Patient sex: M
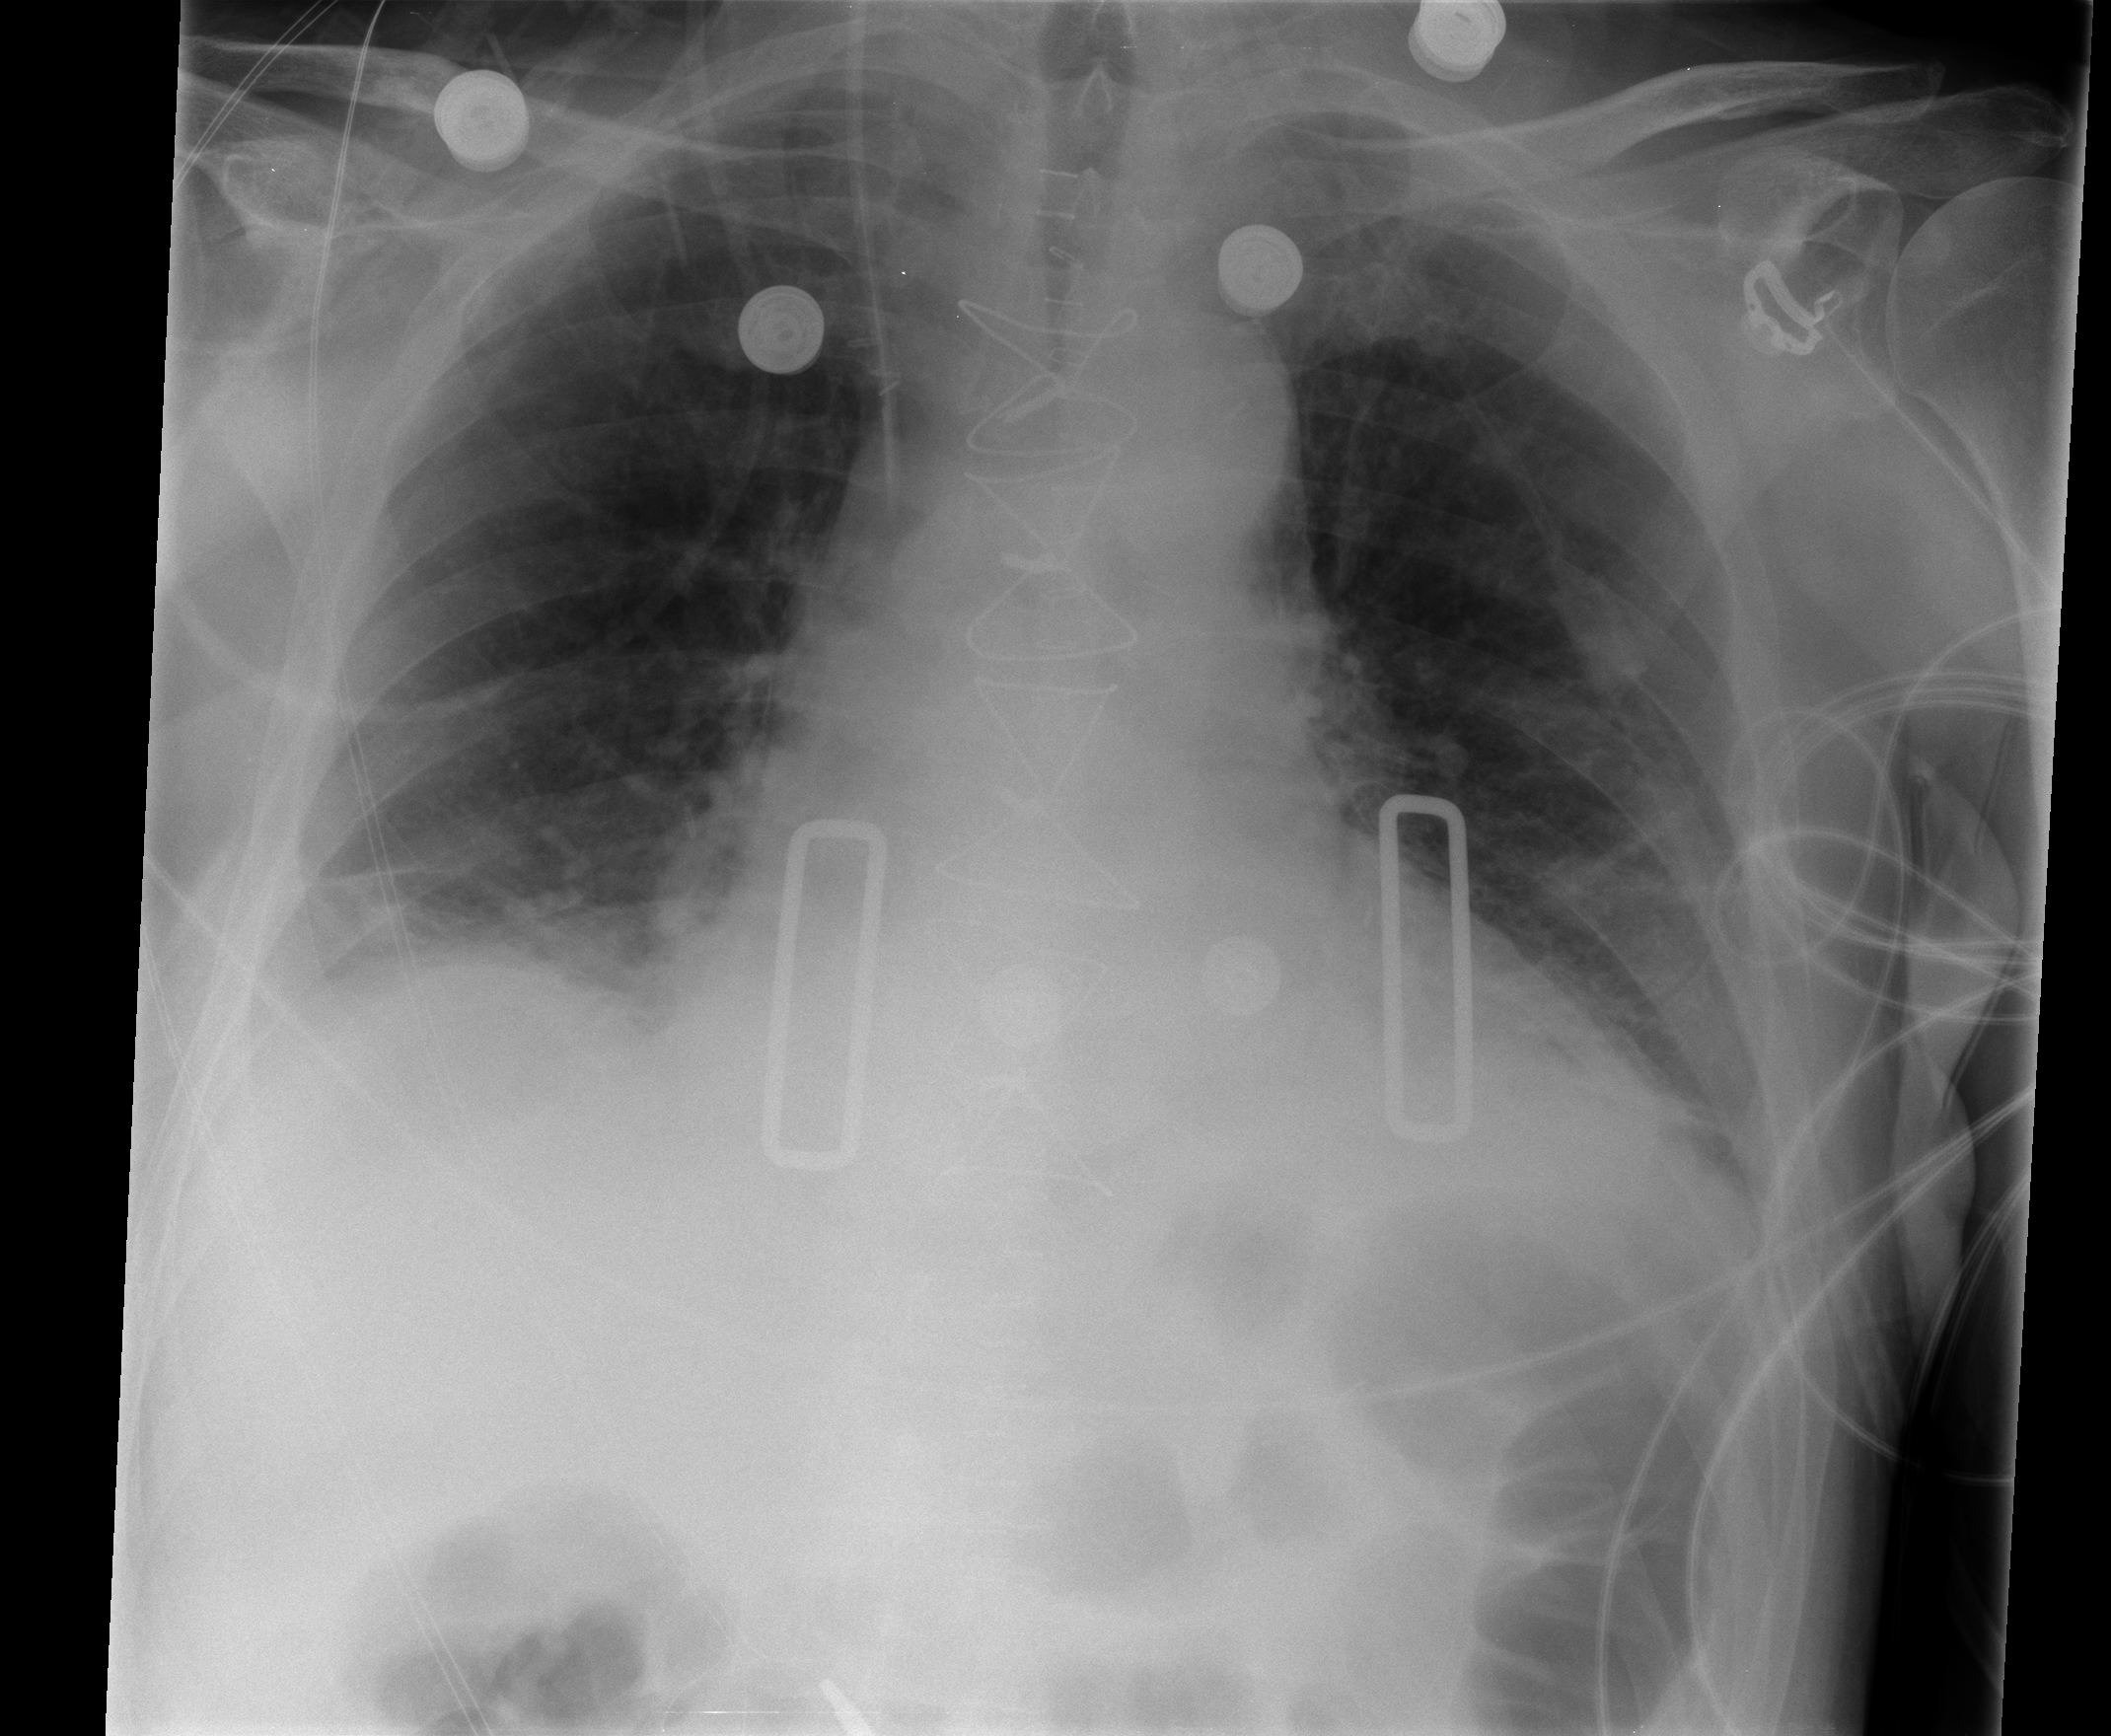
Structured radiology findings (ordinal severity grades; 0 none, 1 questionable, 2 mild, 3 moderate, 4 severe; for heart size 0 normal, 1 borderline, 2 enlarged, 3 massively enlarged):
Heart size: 2
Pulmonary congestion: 2
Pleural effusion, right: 1
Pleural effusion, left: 1
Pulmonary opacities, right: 0
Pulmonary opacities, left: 0
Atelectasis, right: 2
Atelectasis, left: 2